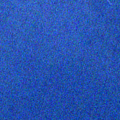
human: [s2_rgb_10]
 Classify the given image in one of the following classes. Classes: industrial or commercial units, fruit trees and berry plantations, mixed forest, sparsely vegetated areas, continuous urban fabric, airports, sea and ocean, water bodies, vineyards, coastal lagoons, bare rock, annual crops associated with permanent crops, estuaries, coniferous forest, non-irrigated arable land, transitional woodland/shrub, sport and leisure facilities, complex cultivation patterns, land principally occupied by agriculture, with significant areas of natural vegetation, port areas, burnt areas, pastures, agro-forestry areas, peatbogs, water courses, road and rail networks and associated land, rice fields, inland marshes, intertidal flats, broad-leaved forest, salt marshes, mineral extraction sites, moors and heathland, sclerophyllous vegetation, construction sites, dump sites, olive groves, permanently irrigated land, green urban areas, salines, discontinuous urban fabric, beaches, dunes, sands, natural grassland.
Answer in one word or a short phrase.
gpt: industrial or commercial units, coniferous forest, mixed forest